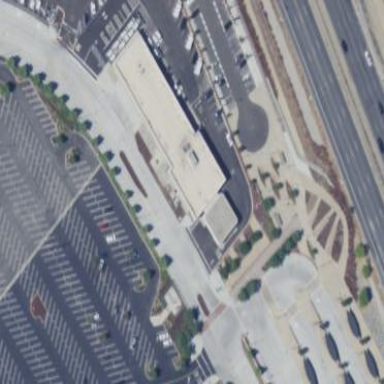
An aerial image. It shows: Transport office building.